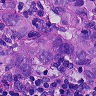
Metastatic tissue present: yes